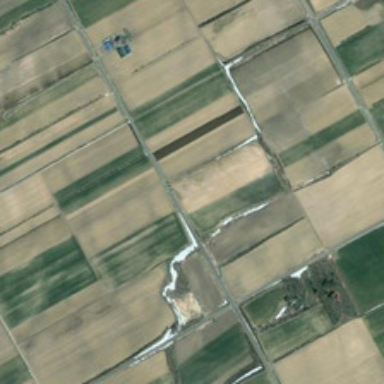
Many pieces of farmlands are together .